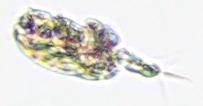
Label: Zooplankton